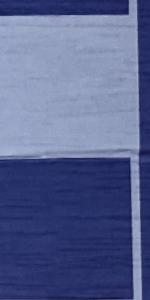
Label: Empty